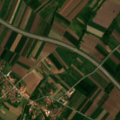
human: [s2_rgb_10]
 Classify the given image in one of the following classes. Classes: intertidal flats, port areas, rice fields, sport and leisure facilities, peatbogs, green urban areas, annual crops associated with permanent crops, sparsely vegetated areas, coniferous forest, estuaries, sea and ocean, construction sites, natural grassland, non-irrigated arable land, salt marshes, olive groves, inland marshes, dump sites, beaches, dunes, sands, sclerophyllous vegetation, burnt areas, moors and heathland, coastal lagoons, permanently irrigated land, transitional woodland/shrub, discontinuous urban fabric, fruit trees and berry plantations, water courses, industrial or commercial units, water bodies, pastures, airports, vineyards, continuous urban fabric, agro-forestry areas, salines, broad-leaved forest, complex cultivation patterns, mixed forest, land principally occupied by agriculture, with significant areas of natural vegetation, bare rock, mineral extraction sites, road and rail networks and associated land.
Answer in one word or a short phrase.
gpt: discontinuous urban fabric, non-irrigated arable land, land principally occupied by agriculture, with significant areas of natural vegetation